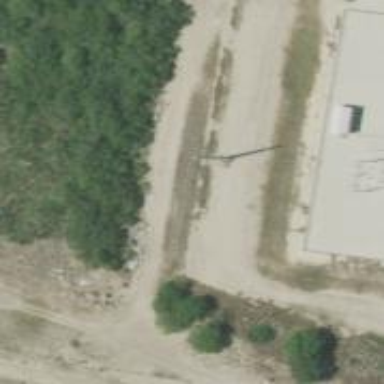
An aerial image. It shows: Power pole.